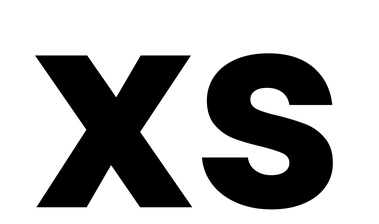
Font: Poppins-Bold